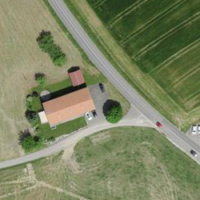
EUNIS habitat code: 52
Species observed at this site:
Pernis apivorus